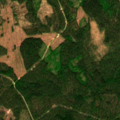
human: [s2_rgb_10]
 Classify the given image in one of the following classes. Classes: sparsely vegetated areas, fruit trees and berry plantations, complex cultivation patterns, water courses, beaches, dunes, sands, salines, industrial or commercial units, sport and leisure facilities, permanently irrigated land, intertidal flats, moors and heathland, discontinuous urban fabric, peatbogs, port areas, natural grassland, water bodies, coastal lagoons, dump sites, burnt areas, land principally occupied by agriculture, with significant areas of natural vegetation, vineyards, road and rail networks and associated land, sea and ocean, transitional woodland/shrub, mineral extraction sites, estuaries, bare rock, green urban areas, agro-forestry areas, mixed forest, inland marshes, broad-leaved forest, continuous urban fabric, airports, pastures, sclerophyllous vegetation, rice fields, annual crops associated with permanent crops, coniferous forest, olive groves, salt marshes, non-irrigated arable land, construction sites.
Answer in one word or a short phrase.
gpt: coniferous forest, transitional woodland/shrub